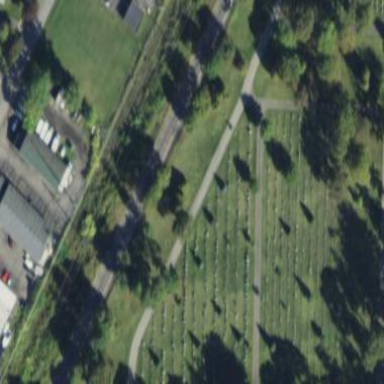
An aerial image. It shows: Historic memorial located in graveyard.